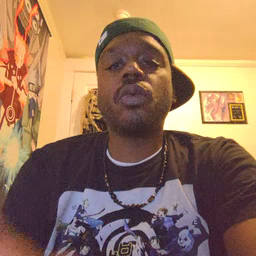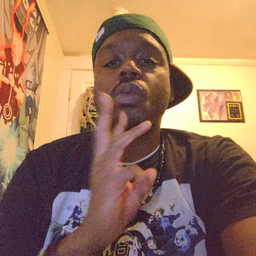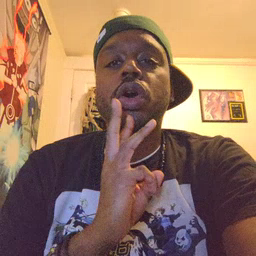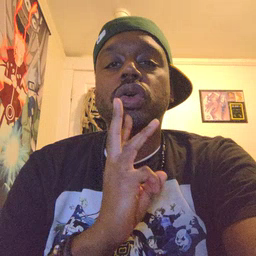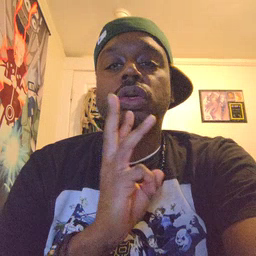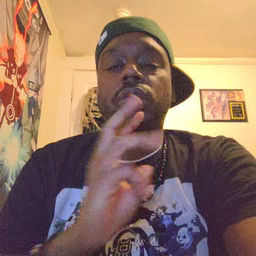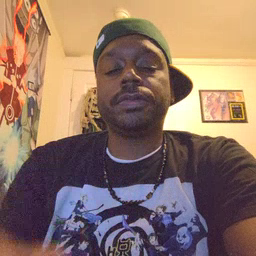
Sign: water